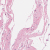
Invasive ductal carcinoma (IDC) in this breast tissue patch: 0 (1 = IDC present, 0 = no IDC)